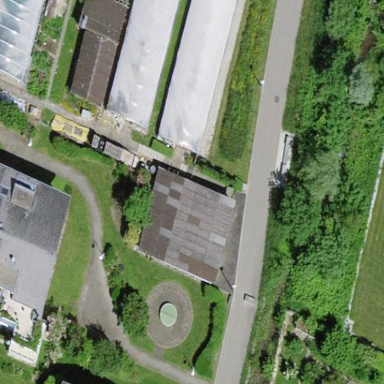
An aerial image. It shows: Shed building.